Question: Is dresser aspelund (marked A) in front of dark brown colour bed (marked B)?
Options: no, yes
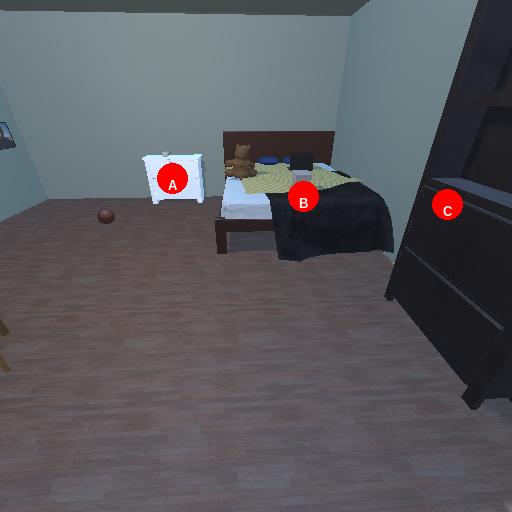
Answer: no